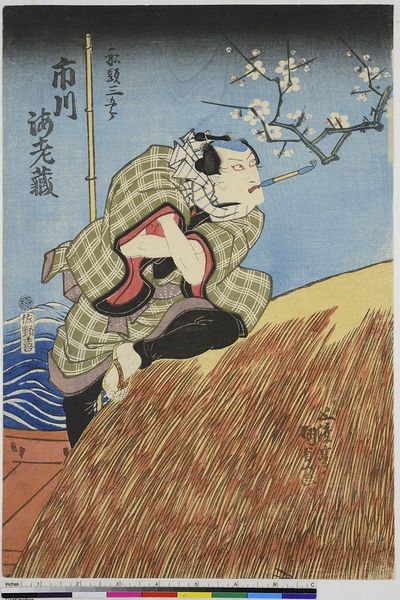
Titel: Der Schauspieler Ichikawa Ebizo V als Bootsmann Sangoro
Künstler: Utagawa Kunisada
Standort: Hamburg
Institution: Museum für Kunst und Gewerbe Hamburg
Schlagwörter: theater, boot, holzschnitt, kutter, druckgraphik, druckgrafik, zeit, schauspieler, farbholzschnitt, schauspielerin, kabuki, edo, reproduktionen, druckerzeugnisse, theateraufführung, ukiyo